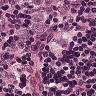
Metastatic tissue present: yes